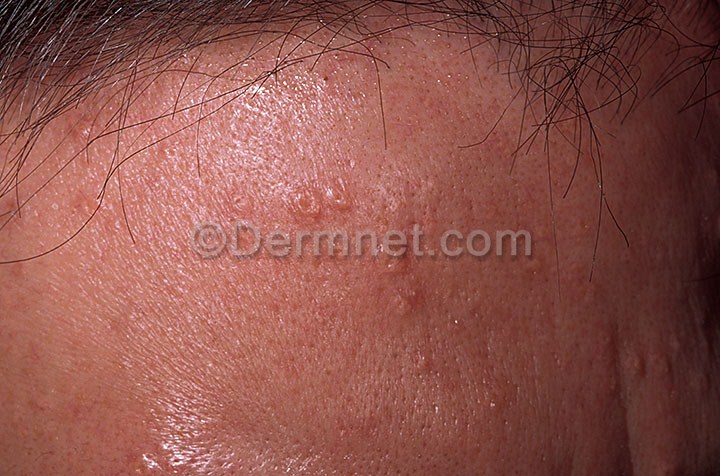
Disease: Seborrheic Keratoses and other Benign Tumors